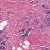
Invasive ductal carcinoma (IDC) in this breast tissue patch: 1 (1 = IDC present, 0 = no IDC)